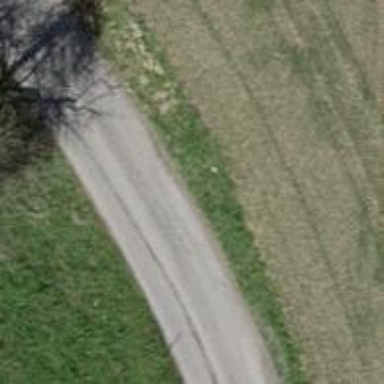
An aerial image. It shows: Unclassified road with asphalt surface.